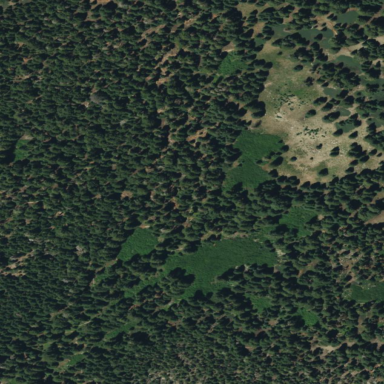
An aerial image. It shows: Wooded area with lush vegetation.